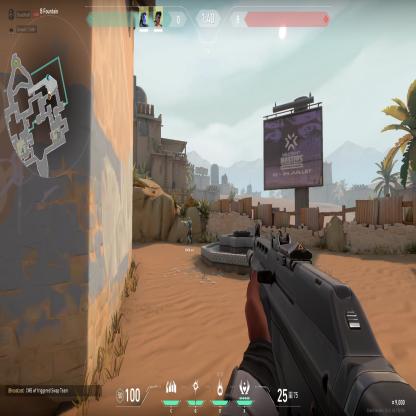
Label: teammate